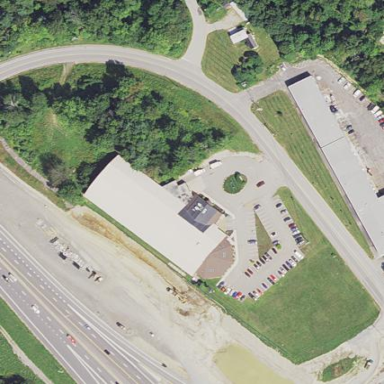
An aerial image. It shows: Retail building.